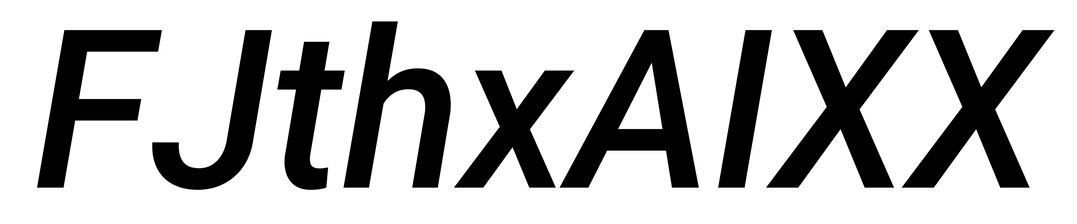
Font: Roboto-Italic_Medium_Italic